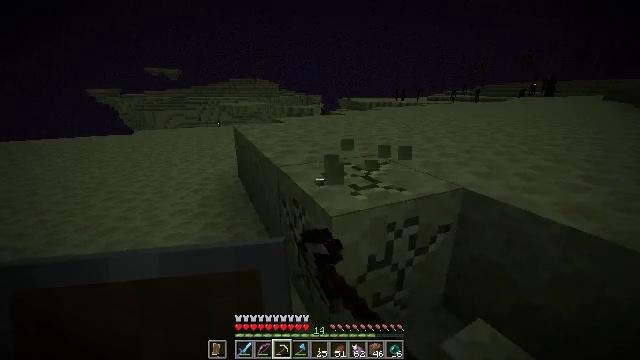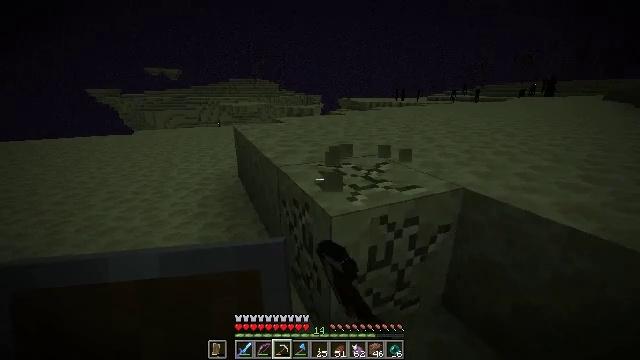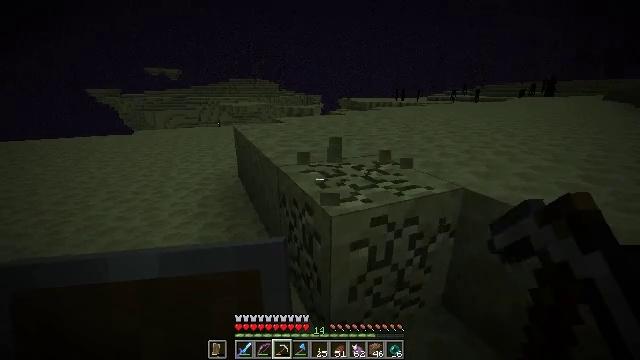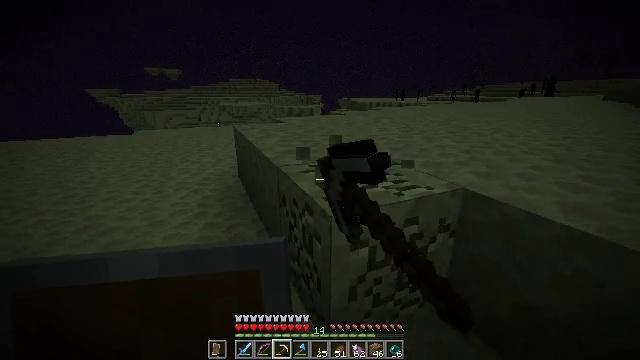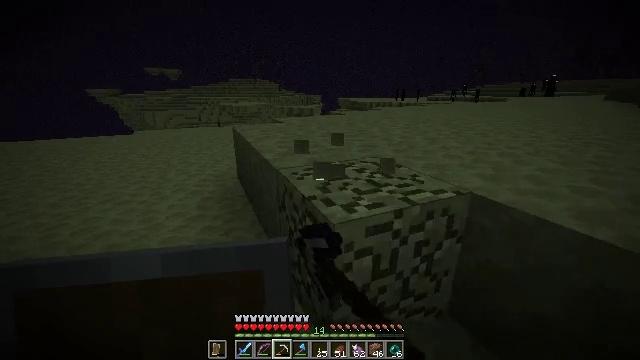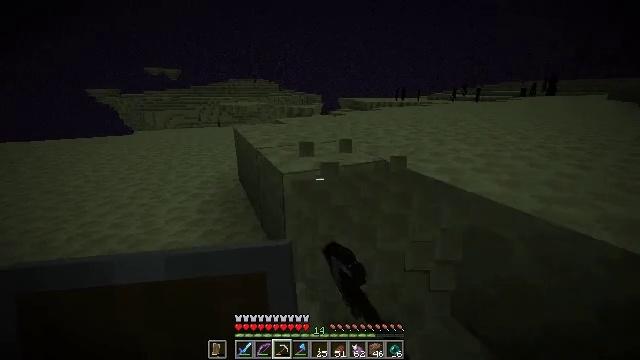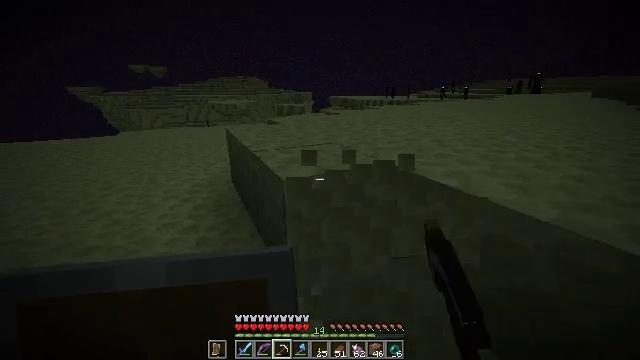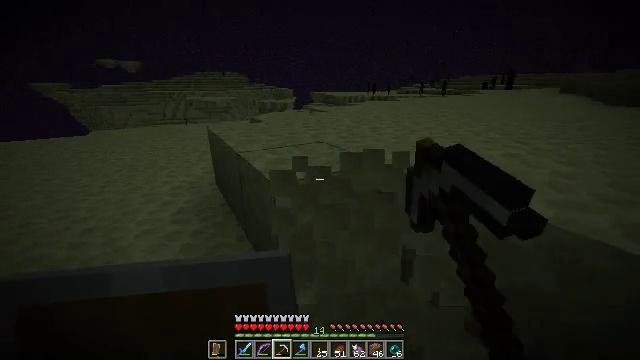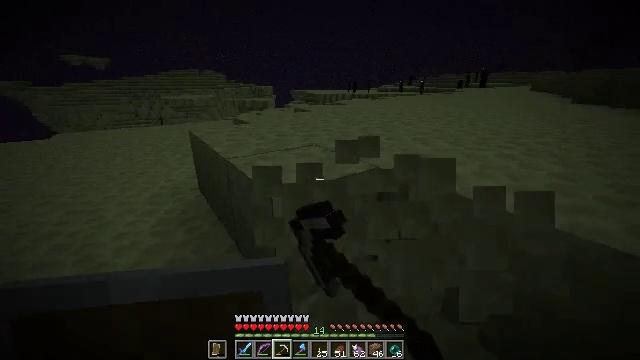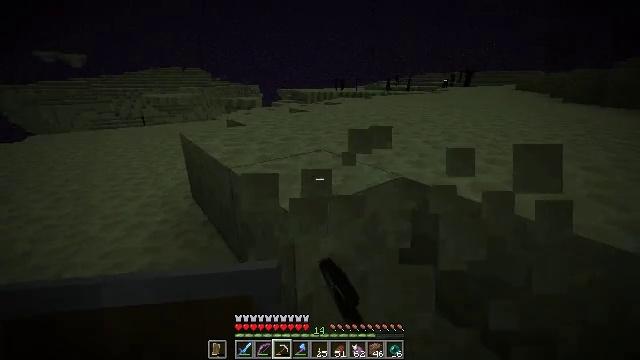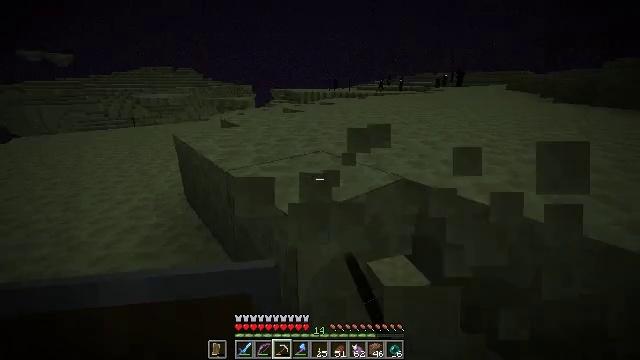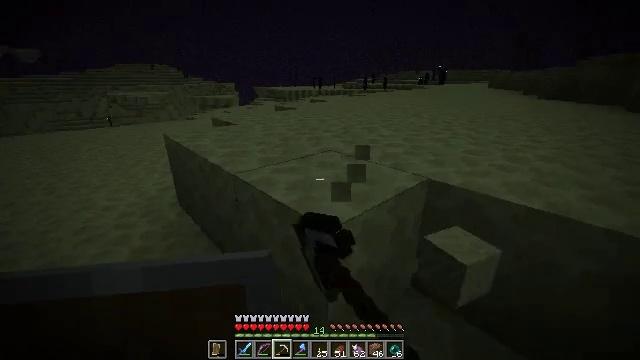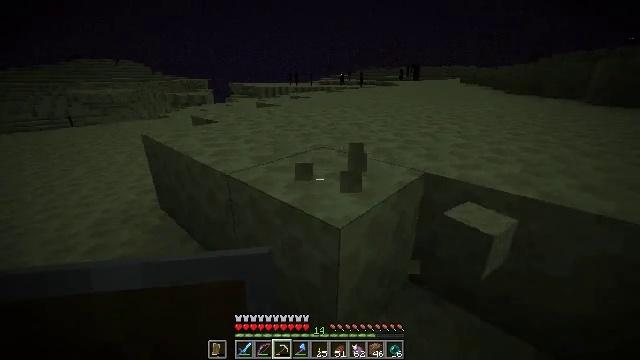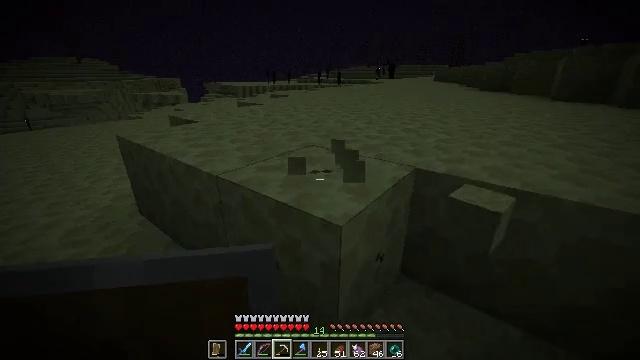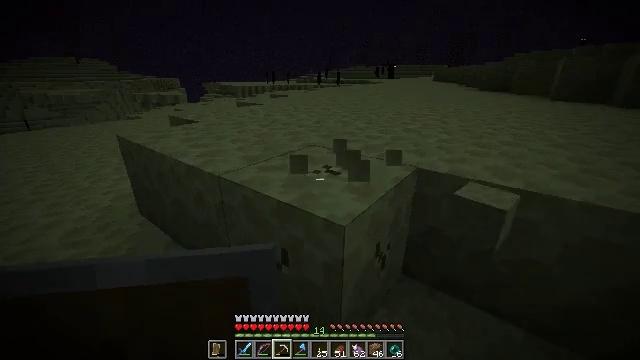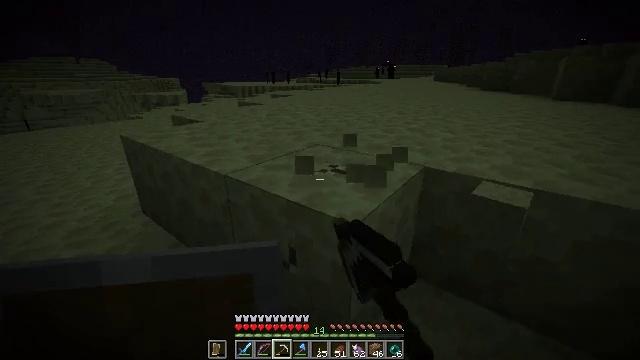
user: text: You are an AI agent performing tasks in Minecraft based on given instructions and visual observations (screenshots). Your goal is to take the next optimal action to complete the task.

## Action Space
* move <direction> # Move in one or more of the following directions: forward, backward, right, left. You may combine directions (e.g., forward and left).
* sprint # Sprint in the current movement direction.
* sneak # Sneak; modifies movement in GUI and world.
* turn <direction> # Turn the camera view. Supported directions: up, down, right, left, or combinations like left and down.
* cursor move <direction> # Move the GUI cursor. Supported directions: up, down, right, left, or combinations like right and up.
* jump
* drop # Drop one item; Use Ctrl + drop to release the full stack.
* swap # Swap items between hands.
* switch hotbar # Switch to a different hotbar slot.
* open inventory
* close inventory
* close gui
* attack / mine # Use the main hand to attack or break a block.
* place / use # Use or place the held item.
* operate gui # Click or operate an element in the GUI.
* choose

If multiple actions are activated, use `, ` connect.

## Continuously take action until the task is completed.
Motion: motion action
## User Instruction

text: Extract end stone with a pickaxe.
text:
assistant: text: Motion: attack / mine
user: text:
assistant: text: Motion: attack / mine
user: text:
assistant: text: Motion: attack / mine
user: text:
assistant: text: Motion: move forward, attack / mine
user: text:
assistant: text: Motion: move forward and move left, attack / mine
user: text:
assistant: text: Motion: move forward and move left, turn right, attack / mine
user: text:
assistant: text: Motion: move forward and move left, turn right, attack / mine
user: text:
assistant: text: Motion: move forward and move left, turn right, attack / mine
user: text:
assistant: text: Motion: move forward and move left, turn right, attack / mine
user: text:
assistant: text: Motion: move forward and move left, turn right, attack / mine
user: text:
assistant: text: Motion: move left, turn right, attack / mine
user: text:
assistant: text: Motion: turn right, attack / mine
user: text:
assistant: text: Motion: turn right, attack / mine
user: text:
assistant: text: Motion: attack / mine
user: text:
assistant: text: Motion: attack / mine
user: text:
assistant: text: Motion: attack / mine
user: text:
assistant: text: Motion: attack / mine
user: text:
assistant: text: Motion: attack / mine
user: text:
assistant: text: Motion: attack / mine
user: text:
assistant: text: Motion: attack / mine
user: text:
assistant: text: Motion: attack / mine
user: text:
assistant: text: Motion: attack / mine
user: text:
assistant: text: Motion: move back, attack / mine
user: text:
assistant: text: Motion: move back, attack / mine
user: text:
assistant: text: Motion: move back, attack / mine
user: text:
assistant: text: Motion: attack / mine
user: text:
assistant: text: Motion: move left, attack / mine
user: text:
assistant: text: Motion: move left, attack / mine
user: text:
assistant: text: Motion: move left, attack / mine
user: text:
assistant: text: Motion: move forward and move left, attack / mine